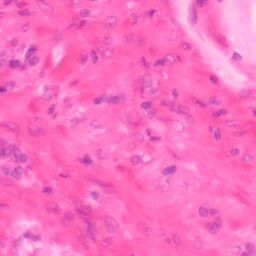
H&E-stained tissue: Colon